Question: I've just started using Eclipse Indigo (coming from Galileo) and I'm getting little red bugs in the gutter for every use of size_t.

The code compiles without issue but I suspect I have to explicitly add a path to the include directories. I already have the usual suspects in there. I am cross compiling for a ColdFire processor using the Gnu tool chain so in addition to the standard include from mfg of the chip I have the includes under m68k-elf
'''
\include
\include\c++.2.1
\include\c++.2.1\include
\include\c++.2.1\m68k-elf
'''
## Update
I noticed that the only place stddef.h exists for this toolchain is in a 'lib' directory
'''
gcc-m68k\lib\gcc\m68k-elf.2.1\include
'''
I added that path, the parent path and '\include-fixed' from the parent but the problem still exists.
## Note on testing
When testing what works and what doesn't I noticed a couple of things
1. Code analysis does not get re-triggered when modifying Code Analysis preference settings, I still need to make an editor change (simply adding a space works)
2. Turning off the Code analysis setting for Symbol is not resolved will not make the error go away.
3. Turning off all Syntax and Semantic Errors, triggering the analysis, going back in and turning them all back on and then turning off Symbol is not resolved keeps the error from reappearing.
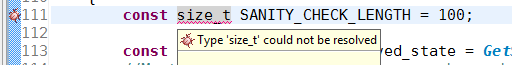
Answer: Check your indexer settings under Preferences -> C/C++ -> Indexer.
There is a field there called "Filed to index up-front". Its contents should be:
'''
cstdarg, stdarg.h, stddef.h, sys/resource.h, ctime, sys/types.h, signal.h, cstdio
'''
If there is something else in there, try replacing it with the above, then rebuild the index, and see if that fixes the problem.
(In particular, if what you have in that field is 'stdarg.h, stddef.h, sys/types.h', then I have a pretty good guess as to what went wrong. Back in Eclipse Ganymede, the value of this field was 'stdarg.h, stddef.h, sys/types.h'. In newer versions (Galileo and Indigo), it was changed to the above. However, since this field is part of "preferences", if you exported your Ganymede preferences and imported them into Galileo/Indigo, this field was overwritten with the old Ganymede value. I was burned by this a while ago.)